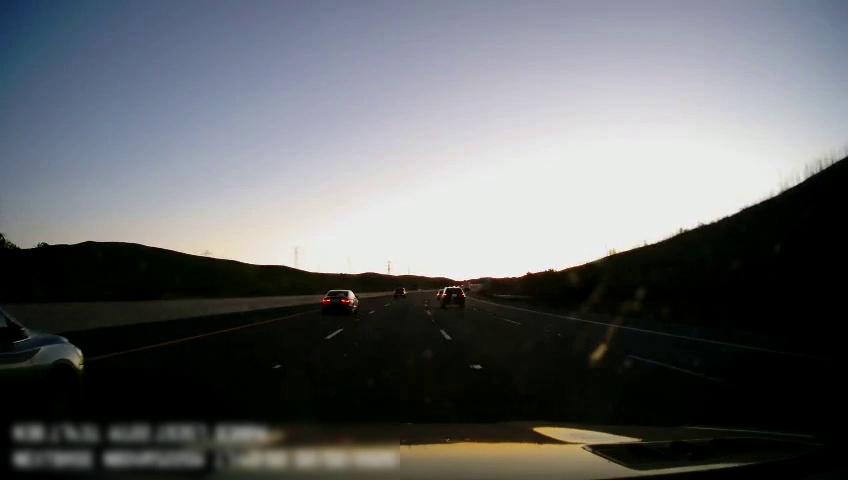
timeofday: Day
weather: Sunny
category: Drivable Space
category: Vehicles | Car
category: Vehicles | Car
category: Vehicles | Car
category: Vehicles | SUV
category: Vehicles | SUV
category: Lanes | Alternate Lane
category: Lanes | Current Lane
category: Lanes | Current Lane
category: Lanes | Alternate Lane
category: Lanes | Alternate Lane